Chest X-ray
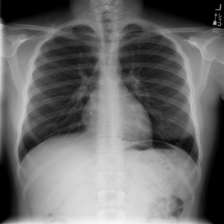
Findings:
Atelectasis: negative
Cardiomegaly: negative
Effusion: negative
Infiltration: negative
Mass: negative
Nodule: negative
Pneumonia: negative
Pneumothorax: negative
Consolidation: negative
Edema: negative
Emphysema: negative
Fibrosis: negative
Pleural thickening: negative
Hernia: negative